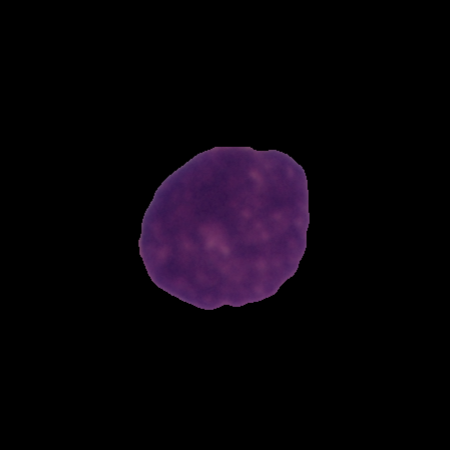
Label: cancer